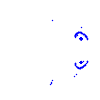
Particle: kaon